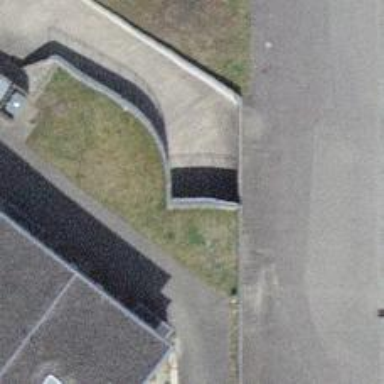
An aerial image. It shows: Parking area.